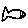
Label: fish